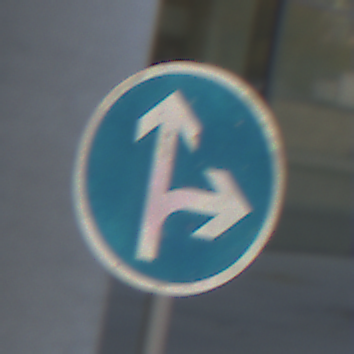
Verkehrszeichen: VorgeschriebeneFahrtrichtungGeradeausOderRechts
Umgebung: Outdoor, Urban
Tageszeit: SunriseSunset
Wetter: PartlyCloudy
Licht: Natural
Jahreszeit: NotSpecified
Kontrast: MediumContrast